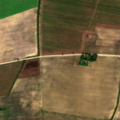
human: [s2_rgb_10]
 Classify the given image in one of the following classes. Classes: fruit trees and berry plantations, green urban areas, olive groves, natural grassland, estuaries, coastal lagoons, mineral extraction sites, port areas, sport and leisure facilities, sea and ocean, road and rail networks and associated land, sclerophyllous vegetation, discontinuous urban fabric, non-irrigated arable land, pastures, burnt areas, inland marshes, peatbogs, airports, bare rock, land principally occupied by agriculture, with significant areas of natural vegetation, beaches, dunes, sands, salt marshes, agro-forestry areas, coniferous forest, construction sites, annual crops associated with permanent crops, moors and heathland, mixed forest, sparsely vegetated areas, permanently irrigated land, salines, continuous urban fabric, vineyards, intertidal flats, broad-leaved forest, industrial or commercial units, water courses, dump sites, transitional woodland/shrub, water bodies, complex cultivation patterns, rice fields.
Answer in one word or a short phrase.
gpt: non-irrigated arable land